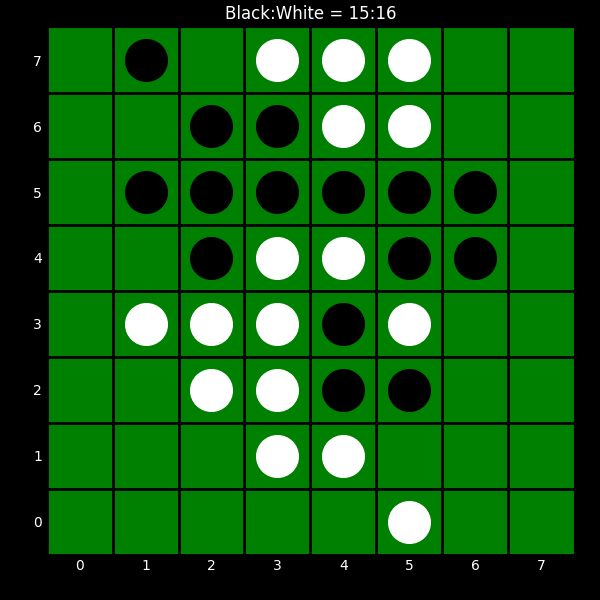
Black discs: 15
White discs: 16